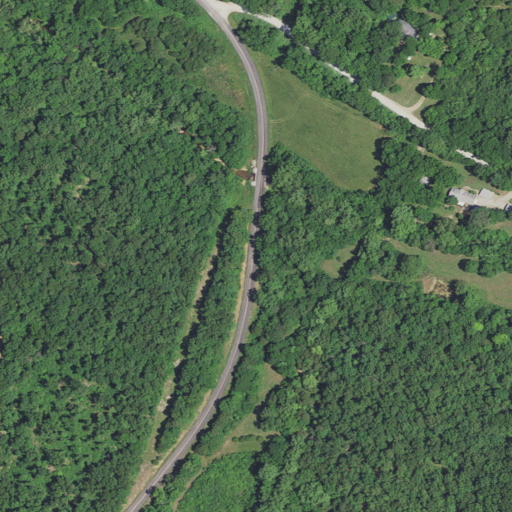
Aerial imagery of valley in Missouri named Butram Hollow containing deciduous forest, open development, mixed forest, pasture, medium intensity development, and evergreen forest